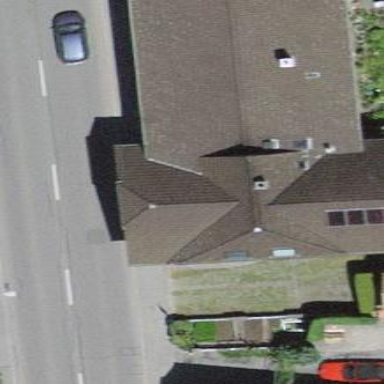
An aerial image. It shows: Residential building.